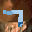
Label: 7